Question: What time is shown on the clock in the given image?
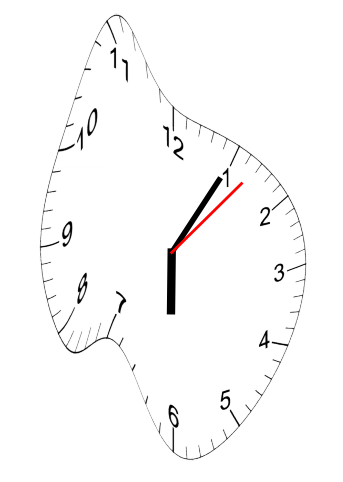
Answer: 06:05:07